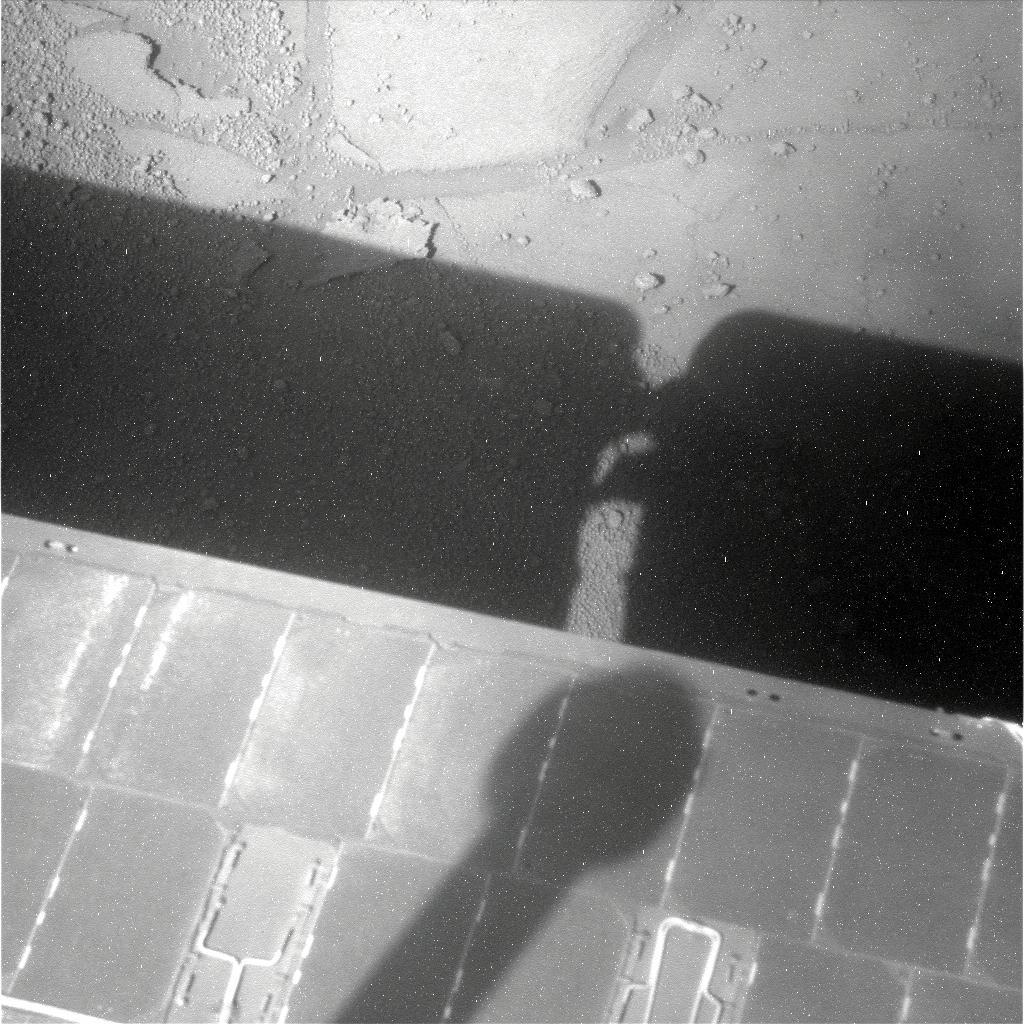
Terrain classes present: Background, Bedrock, Gravel / Sand / Soil, Shadow